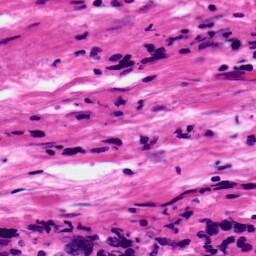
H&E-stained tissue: Ovarian